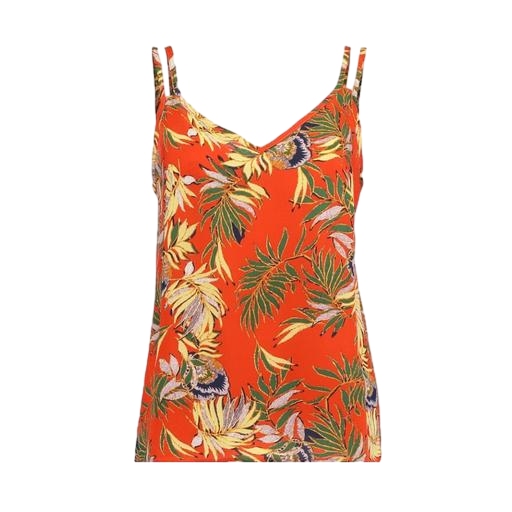
yellow floral strappy v-neck top, floral print tank top, red sun palm midi top, white background